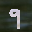
Label: 9